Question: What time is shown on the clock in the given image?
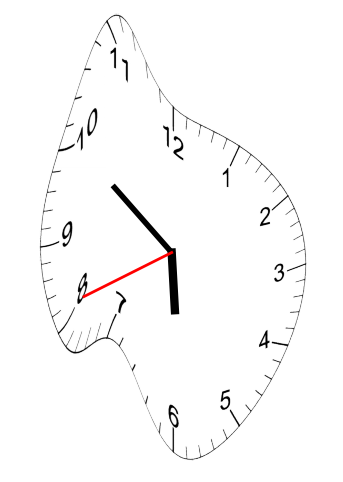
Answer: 05:50:41